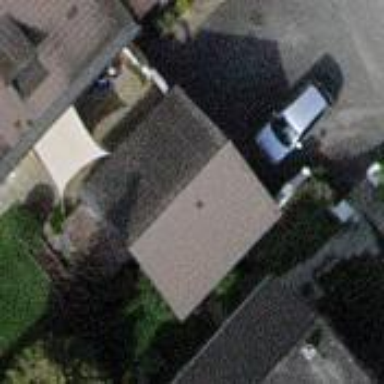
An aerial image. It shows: Garage.